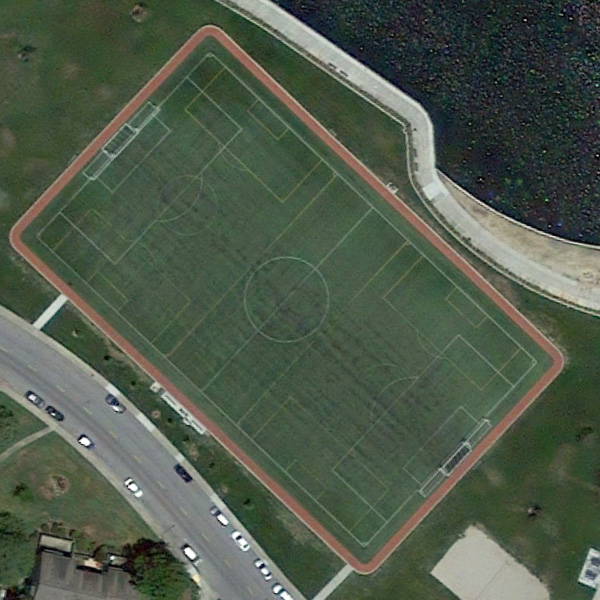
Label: Playground